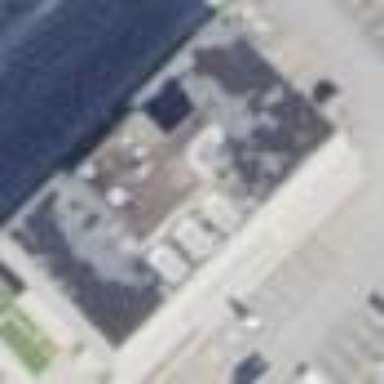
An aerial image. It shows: Commercial building.